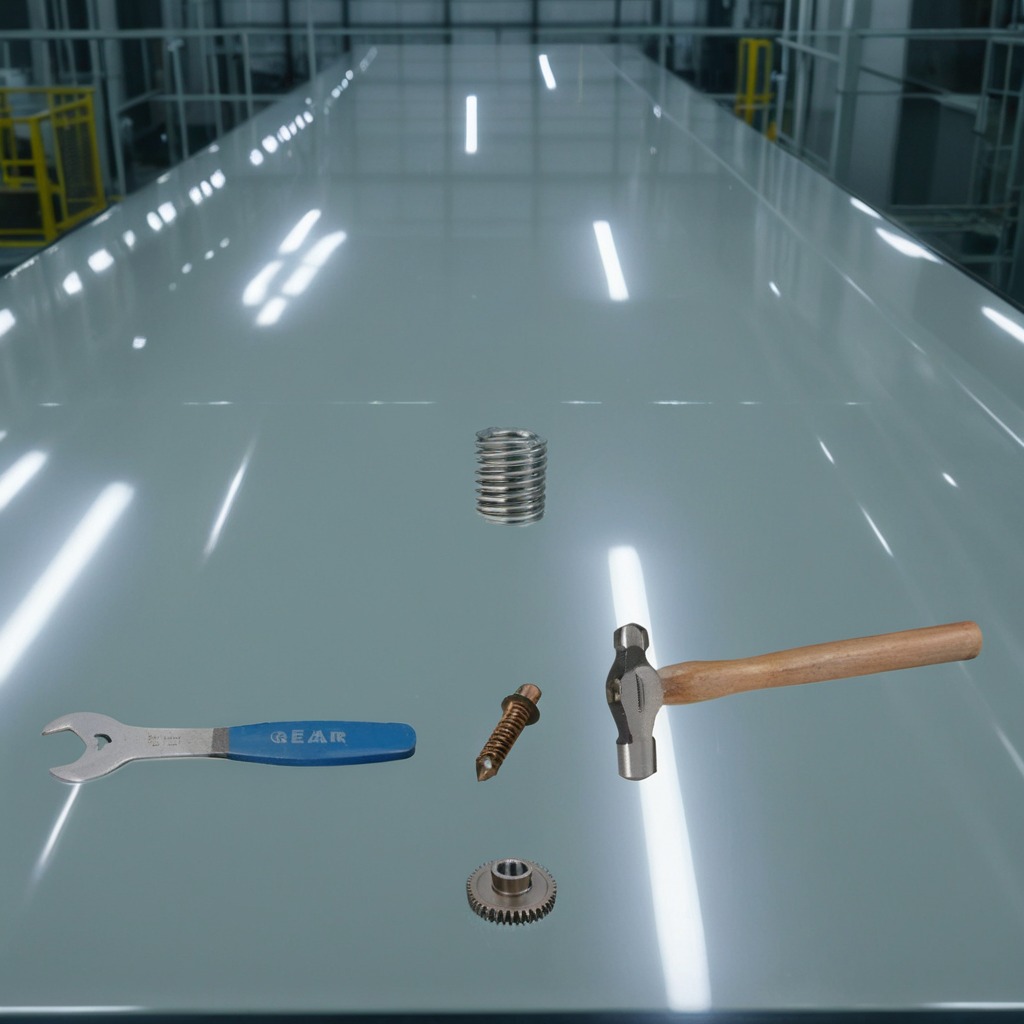
A steel gear with teeth, a hammer, a metal machine screw, a coiled metal spring, and a wrench are lying on the high-gloss table.